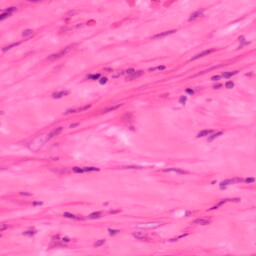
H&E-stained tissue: Colon